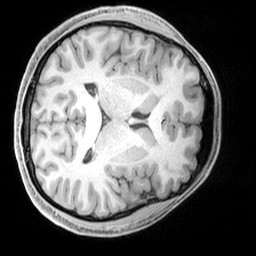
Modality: T1w
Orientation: axial
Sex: male
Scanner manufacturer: siemens
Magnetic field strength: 3 T
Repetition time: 2.3 s
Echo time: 0.00226 s